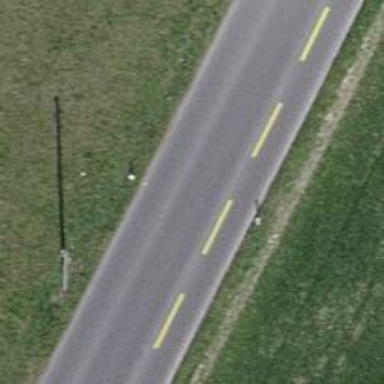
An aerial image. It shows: Secondary road with asphalt surface.